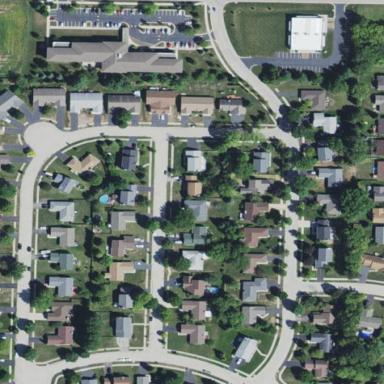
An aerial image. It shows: Residential urban neighborhood.